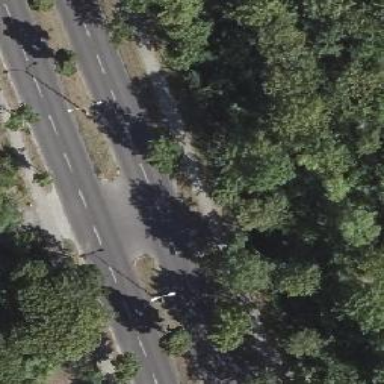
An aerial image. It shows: Asphalt road classified as primary highway.